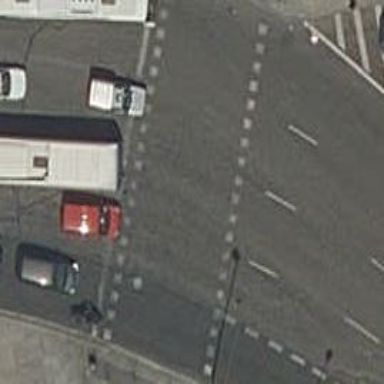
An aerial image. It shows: Road with traffic signals.